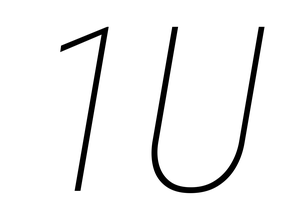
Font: Roboto-Italic_Condensed_Thin_Italic